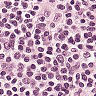
Metastatic tissue present: no